Question: I have a view & its Constraint is as per following.

now, when I am changing to constaint as per follow:
'''
[cell addConstraint:[NSLayoutConstraint constraintWithItem:cell.view_label
attribute:NSLayoutAttributeLeading relatedBy:NSLayoutRelationEqual
toItem:cell.view_label.superview
attribute:NSLayoutAttributeLeading multiplier:1.0 constant:60]];
[UIView animateWithDuration:0.2 animations:^{
[cell.view_label updateConstraints];
[cell.view_label.superview updateConstraints];
}];
'''
Wraning:
> Try this: (1) look at each constraint and try to figure out which you
don't expect; (2) find the code that added the unwanted constraint or
constraints and fix it. (Note: If you're seeing
NSAutoresizingMaskLayoutConstraints that you don't understand, refer
to the documentation for the UIView property
translatesAutoresizingMaskIntoConstraints) (
"",
"" )Will attempt to recover by breaking constraint
Break on objc_exception_throw to catch this in the debugger. The
methods in the UIConstraintBasedLayoutDebugging category on UIView
listed in may also be helpful.
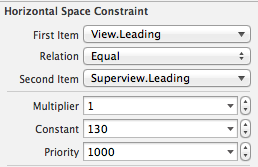
Answer: Try this,
Since you have already a constraint in IB, update that in code. You don't need to add a constraint for the same purpose. Connect an 'IBOutlet' to that constraint and modify its 'constant' value in code.